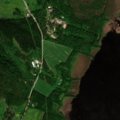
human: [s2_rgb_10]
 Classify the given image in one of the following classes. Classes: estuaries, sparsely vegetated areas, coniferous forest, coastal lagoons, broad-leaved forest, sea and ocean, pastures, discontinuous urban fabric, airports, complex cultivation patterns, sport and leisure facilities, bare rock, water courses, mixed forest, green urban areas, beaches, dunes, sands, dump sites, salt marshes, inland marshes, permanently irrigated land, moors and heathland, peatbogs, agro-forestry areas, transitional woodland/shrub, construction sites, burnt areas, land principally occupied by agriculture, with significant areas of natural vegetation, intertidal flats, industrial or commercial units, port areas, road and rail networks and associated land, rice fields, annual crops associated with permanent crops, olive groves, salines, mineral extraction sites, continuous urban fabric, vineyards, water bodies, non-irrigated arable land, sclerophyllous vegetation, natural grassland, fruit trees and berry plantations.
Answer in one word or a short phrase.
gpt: land principally occupied by agriculture, with significant areas of natural vegetation, broad-leaved forest, coniferous forest, mixed forest, water bodies